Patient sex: M
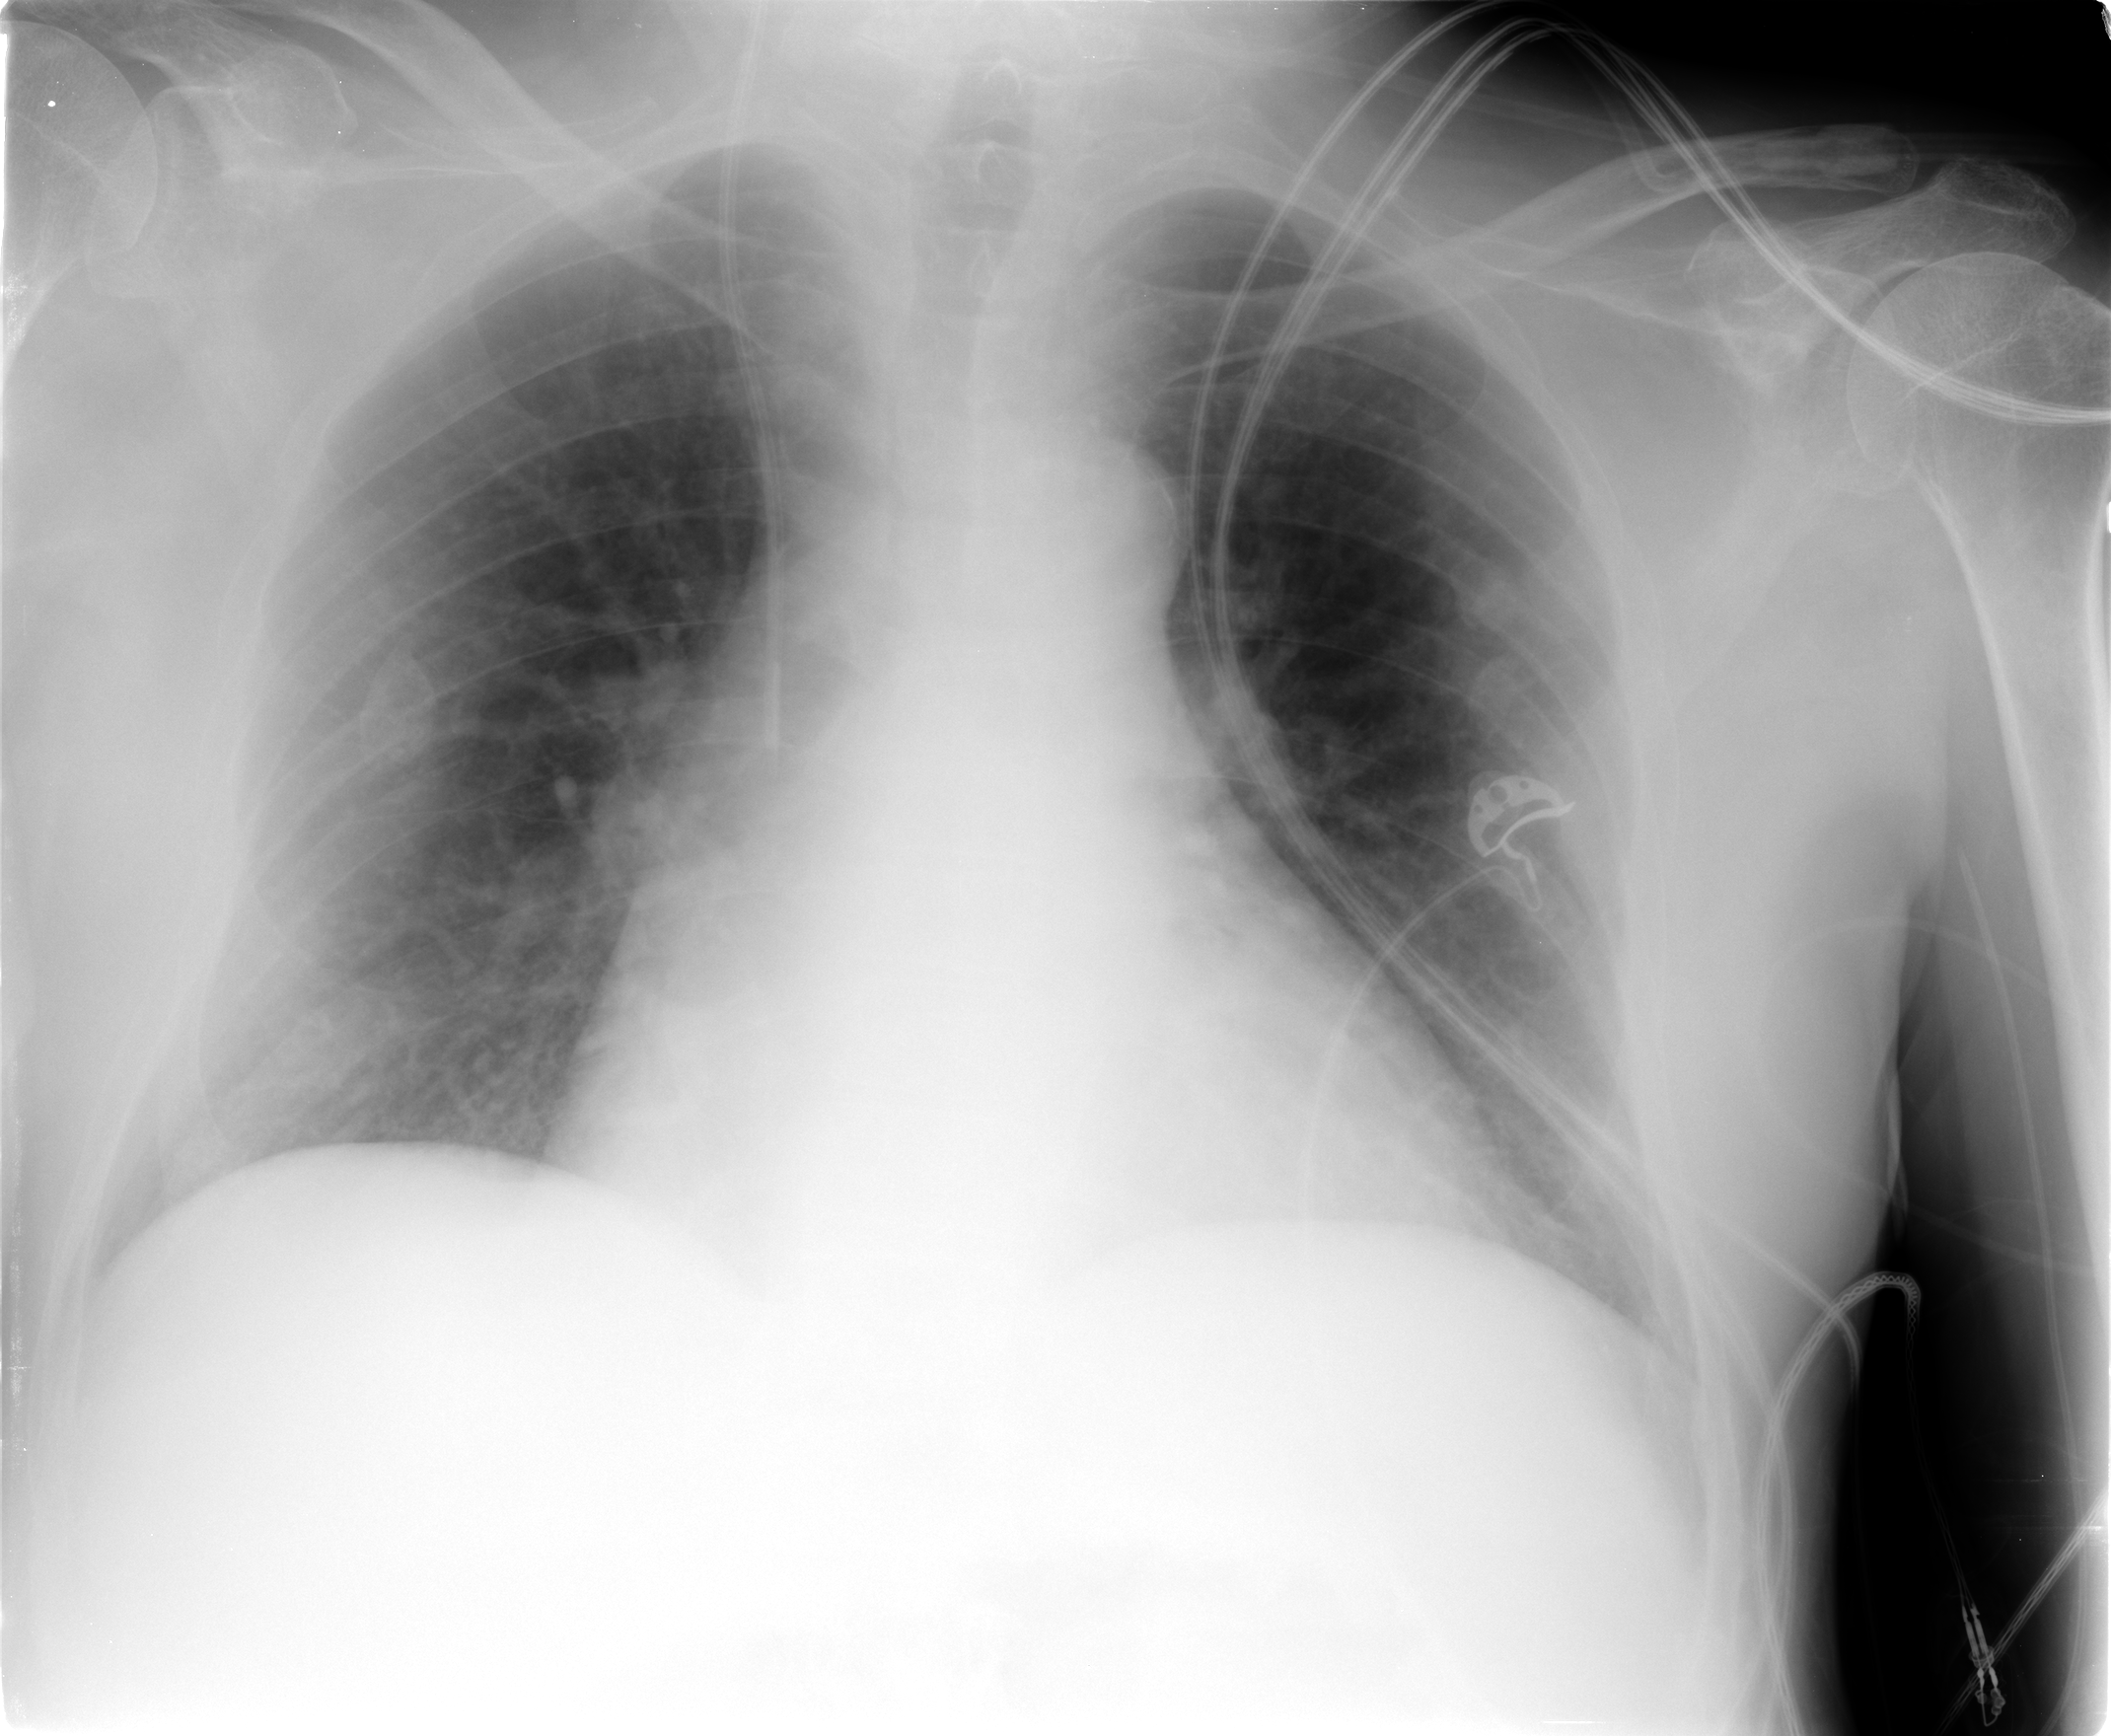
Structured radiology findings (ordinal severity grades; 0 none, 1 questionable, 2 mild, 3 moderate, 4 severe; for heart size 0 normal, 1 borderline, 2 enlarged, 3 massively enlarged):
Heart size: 2
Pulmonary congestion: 1
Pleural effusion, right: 0
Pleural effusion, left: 0
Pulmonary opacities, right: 0
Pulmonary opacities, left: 0
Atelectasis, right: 1
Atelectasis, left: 1